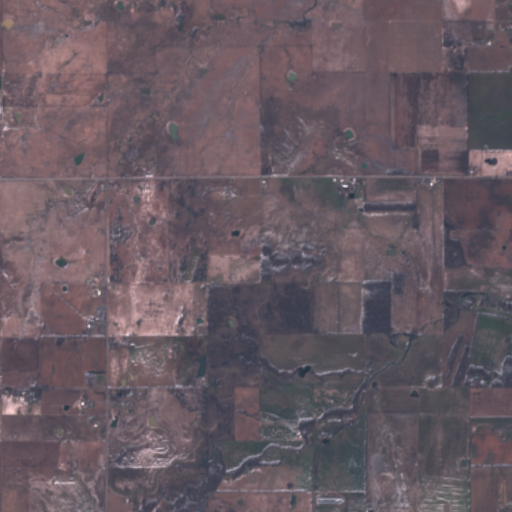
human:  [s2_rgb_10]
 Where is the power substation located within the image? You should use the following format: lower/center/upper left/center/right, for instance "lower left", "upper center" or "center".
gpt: The power substation is located in the center left of the image.
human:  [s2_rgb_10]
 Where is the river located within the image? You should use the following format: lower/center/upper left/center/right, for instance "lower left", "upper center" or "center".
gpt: The river is located in the upper right of the image.
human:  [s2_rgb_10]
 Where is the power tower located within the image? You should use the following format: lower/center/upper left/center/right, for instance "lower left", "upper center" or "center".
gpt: There is no power tower in the image.